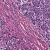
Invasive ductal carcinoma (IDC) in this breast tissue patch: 1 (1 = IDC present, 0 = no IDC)